Question: Hi i made some googling to achive this stuff .
<URL>
also
<URL>
i downloaded <URL> but i can not solve below problem. Vs2012 can not detect [ControllerAction] attribute. Do you have any info?:

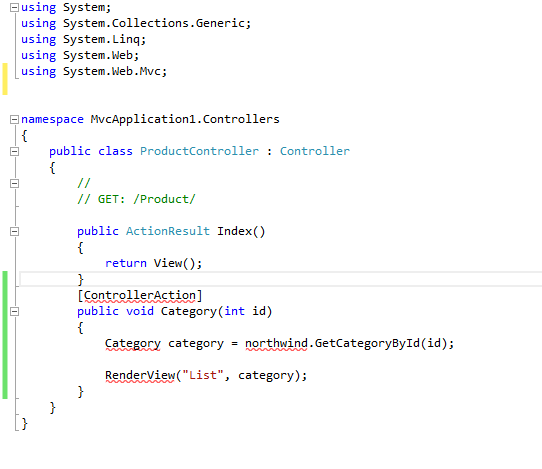
Answer: The ControllerAction attribute was used in a pre-release version of MVC (going back about 6 years I think). Its no longer required (and probably no longer exists).